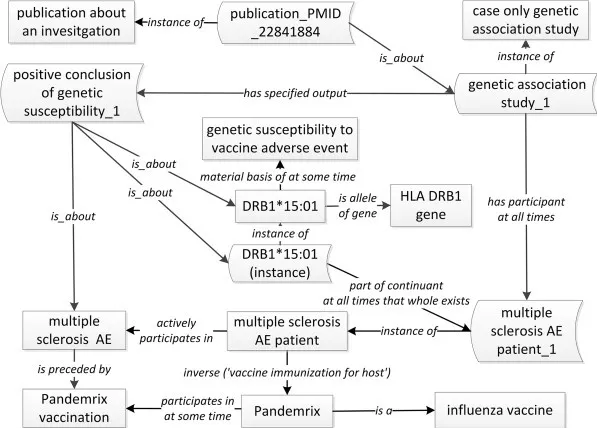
OGSF modeling of vaccine-associated multiple sclerosis. Square boxes denote classes, and curved box denote instances.
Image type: chart (chart)